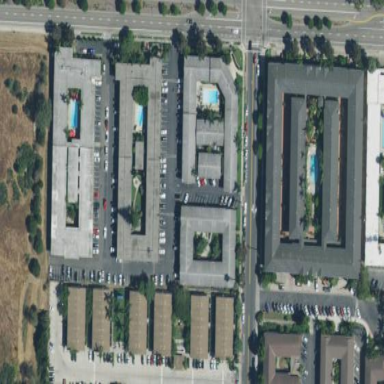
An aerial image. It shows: Parking area.